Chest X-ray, AP view. Patient: 26 years old, sex F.
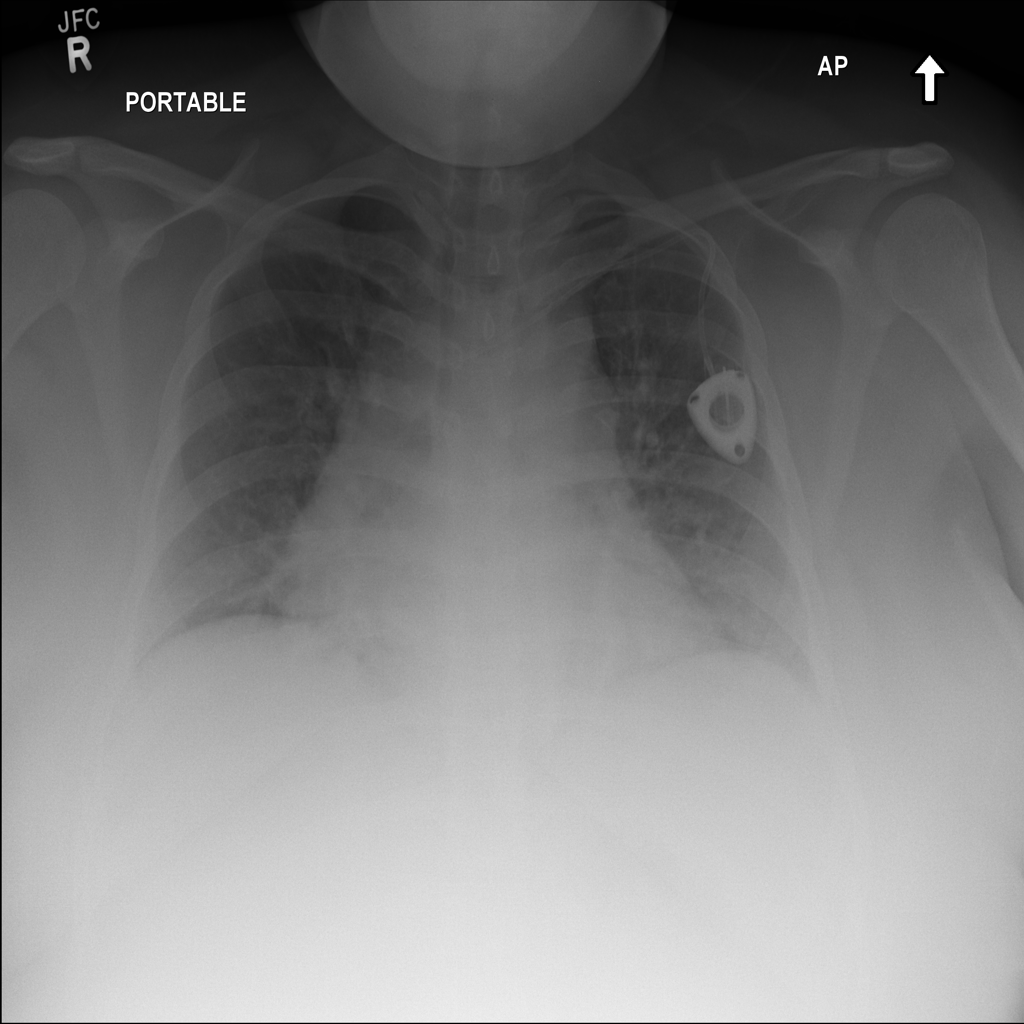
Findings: Cardiomegaly